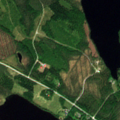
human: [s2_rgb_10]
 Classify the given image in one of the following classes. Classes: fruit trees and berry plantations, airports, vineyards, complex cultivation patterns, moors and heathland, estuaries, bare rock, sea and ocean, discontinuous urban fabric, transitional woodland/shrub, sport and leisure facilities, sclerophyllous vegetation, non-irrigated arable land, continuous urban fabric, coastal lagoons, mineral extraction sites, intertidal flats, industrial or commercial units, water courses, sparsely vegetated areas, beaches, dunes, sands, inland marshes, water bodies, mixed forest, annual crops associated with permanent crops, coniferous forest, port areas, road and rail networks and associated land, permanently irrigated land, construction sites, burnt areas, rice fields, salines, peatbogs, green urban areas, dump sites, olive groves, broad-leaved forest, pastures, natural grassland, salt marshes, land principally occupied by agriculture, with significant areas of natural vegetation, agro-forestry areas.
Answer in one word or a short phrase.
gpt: coniferous forest, mixed forest, transitional woodland/shrub, water bodies